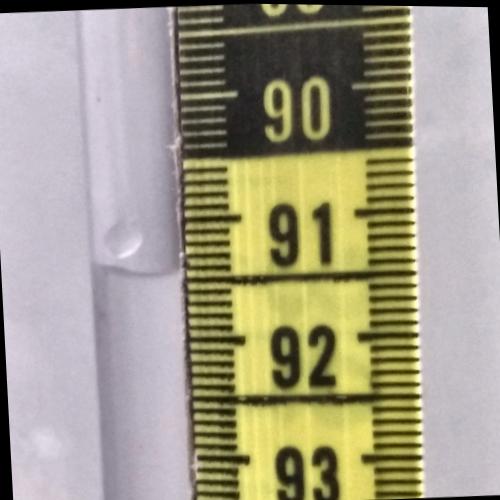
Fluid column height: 91.4 cm